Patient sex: M
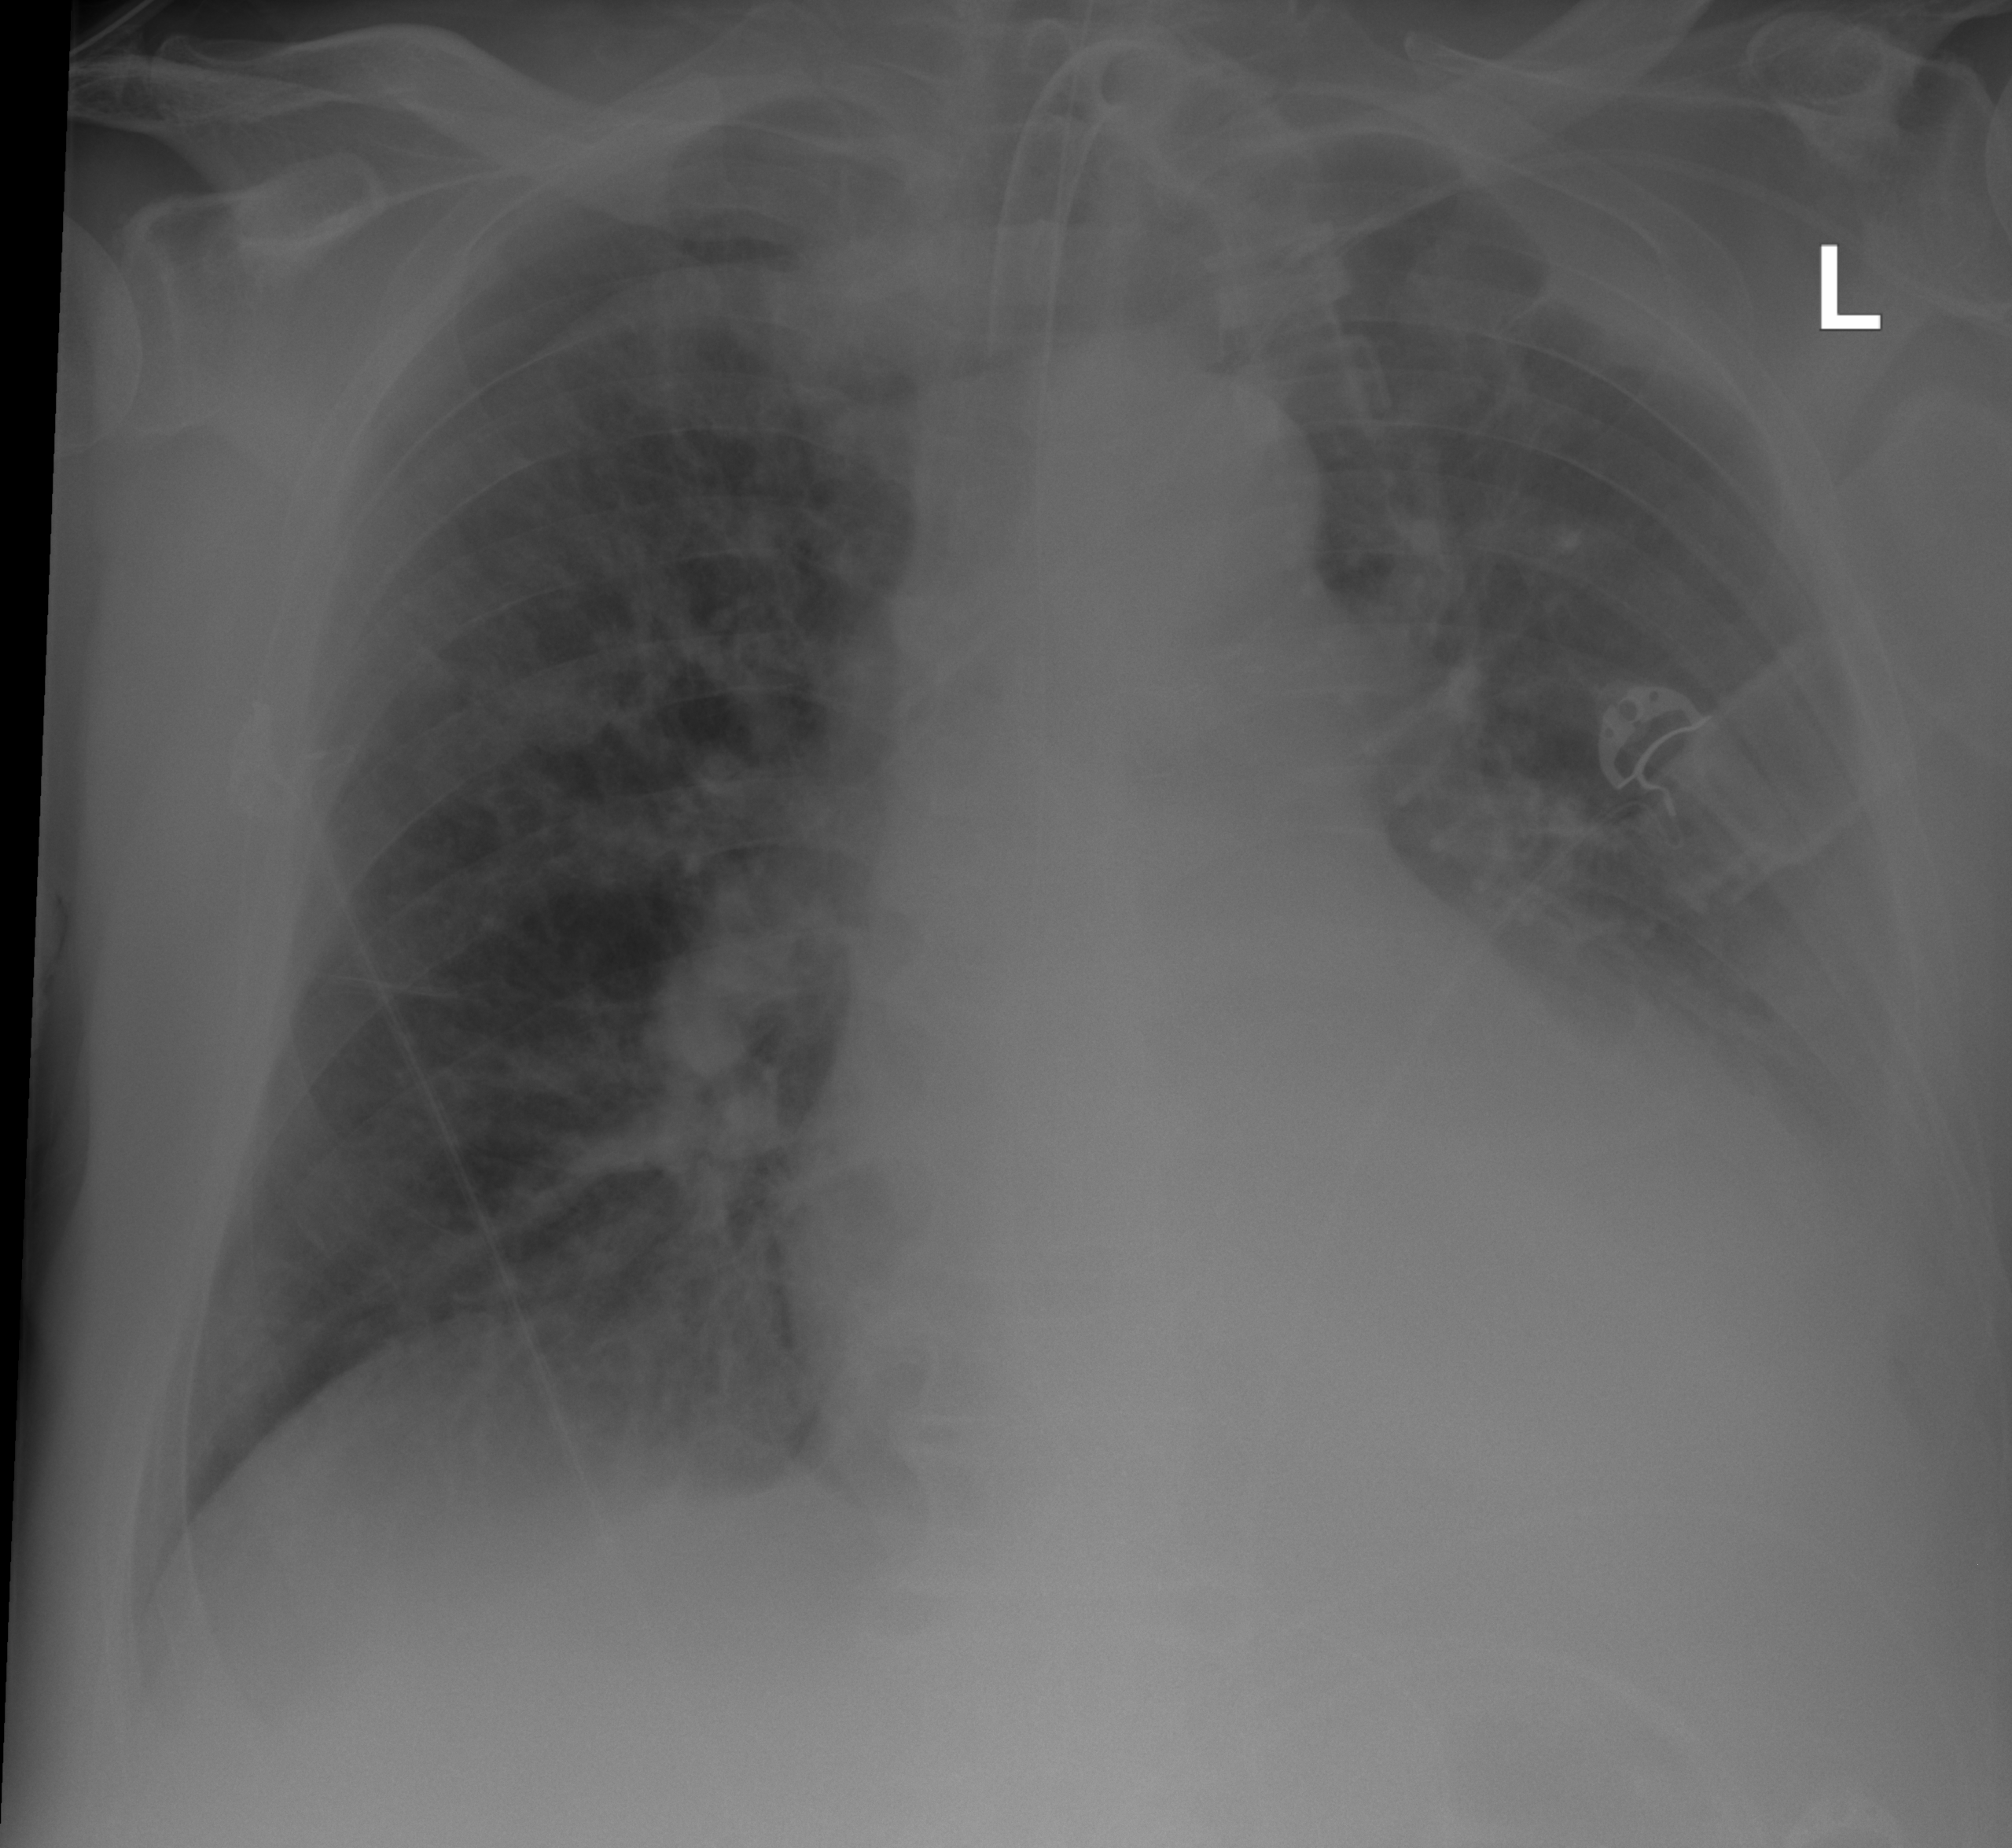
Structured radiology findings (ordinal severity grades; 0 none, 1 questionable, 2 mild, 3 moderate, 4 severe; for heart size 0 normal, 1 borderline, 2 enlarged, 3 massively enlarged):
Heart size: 3
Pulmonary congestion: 2
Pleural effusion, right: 2
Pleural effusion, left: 3
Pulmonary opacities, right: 2
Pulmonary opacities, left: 1
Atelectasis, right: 2
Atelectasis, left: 2